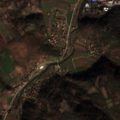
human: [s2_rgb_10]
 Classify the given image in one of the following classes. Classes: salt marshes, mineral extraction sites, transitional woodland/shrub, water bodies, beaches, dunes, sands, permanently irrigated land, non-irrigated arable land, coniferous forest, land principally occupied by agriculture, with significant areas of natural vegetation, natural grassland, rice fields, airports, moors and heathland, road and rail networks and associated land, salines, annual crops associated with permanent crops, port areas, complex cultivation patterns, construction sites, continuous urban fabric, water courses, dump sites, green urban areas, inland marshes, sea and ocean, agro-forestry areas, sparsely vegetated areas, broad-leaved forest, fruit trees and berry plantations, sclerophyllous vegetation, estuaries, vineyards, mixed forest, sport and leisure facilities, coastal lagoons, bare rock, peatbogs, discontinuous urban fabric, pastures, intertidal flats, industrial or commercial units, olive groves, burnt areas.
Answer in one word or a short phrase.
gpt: industrial or commercial units, complex cultivation patterns, land principally occupied by agriculture, with significant areas of natural vegetation, broad-leaved forest, transitional woodland/shrub